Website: bh-photo
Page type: cart
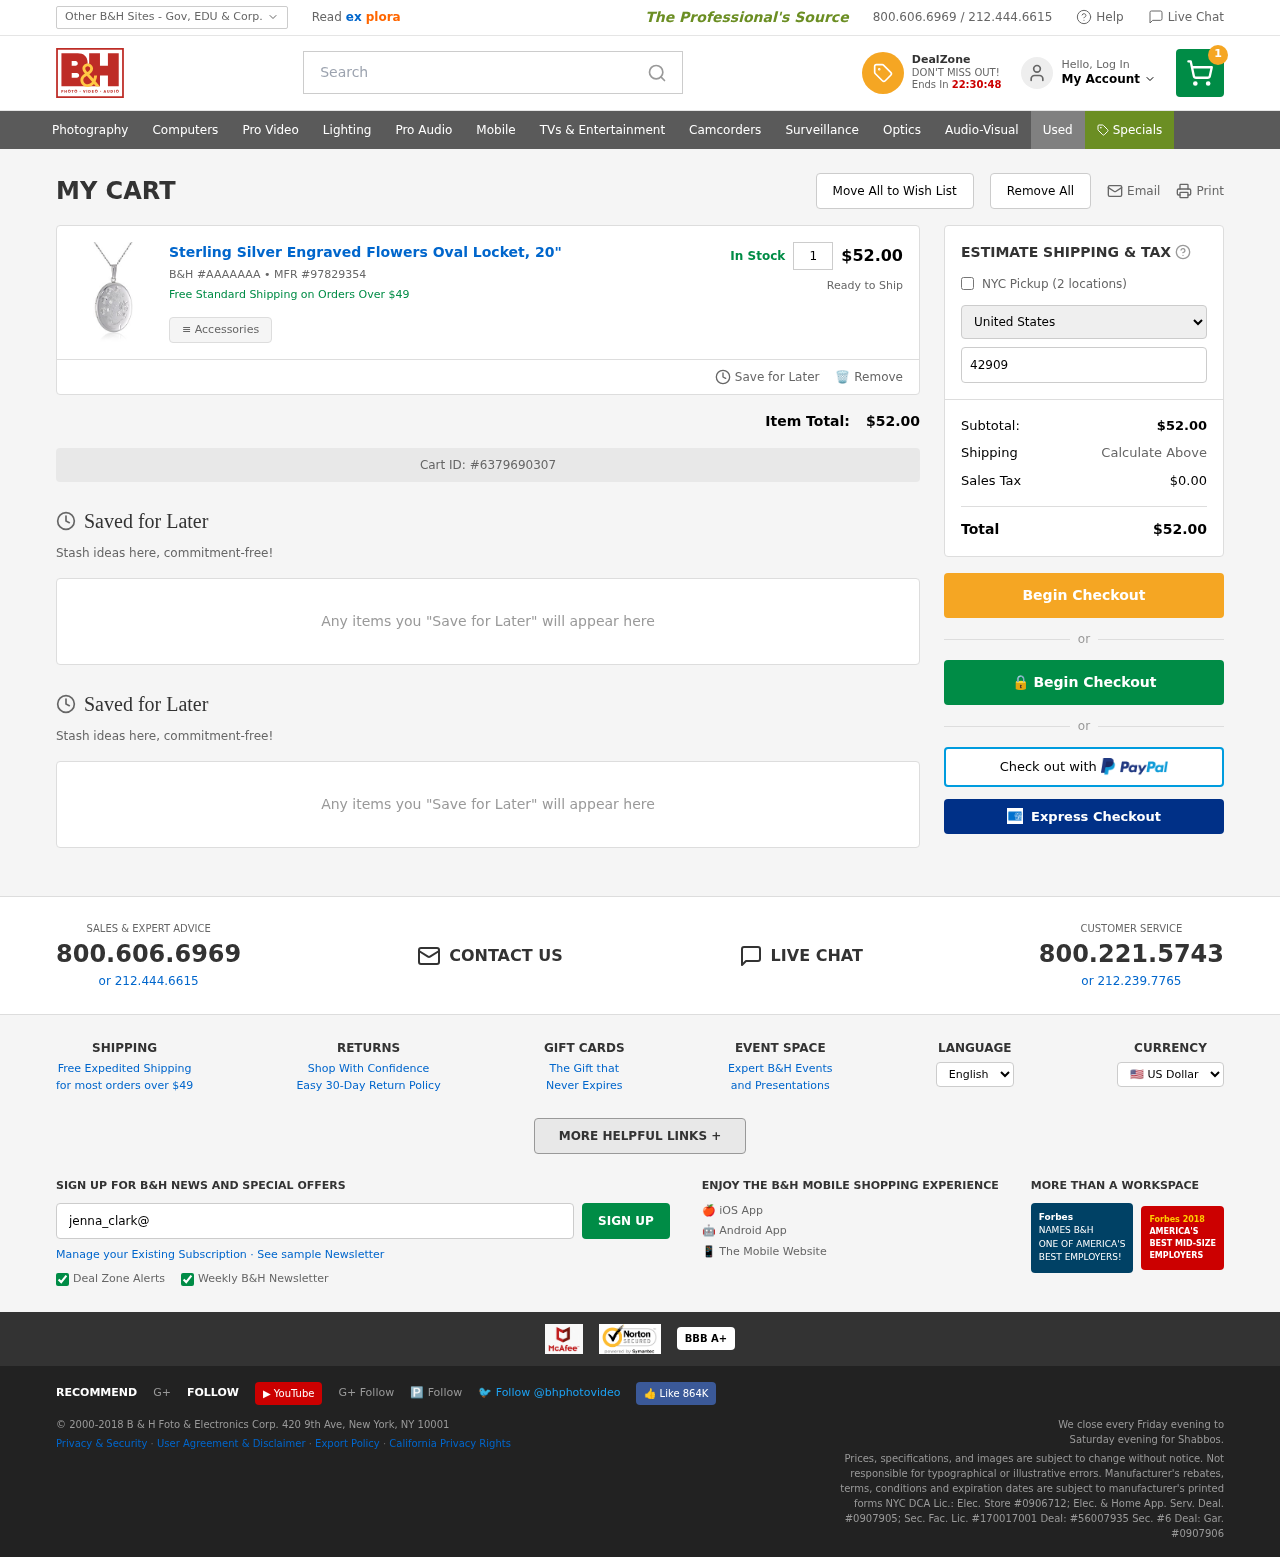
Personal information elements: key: PII_COUNTRY
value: United States
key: PII_EMAIL
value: jenna_clark@yahoo.com
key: PII_POSTCODE
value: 42909
Product elements: key: PRODUCT1_NAME
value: Sterling Silver Engraved Flowers Oval Locket, 20"
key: PRODUCT1_QUANTITY
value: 1
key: PRODUCT1_SKU
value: AAAAAAA
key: PRODUCT1_MFR
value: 97829354
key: PRODUCT1_SUBTOTAL
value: $52.00
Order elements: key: ORDER_NUM_ITEMS
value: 1
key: ORDER_SUBTOTAL
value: $52.00
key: ORDER_ID
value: #6379690307
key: ORDER_TAX
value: $0.00
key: ORDER_TOTAL
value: $52.00
Search elements: key: HEADER_SEARCH
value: Search